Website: walmart
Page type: billing-address
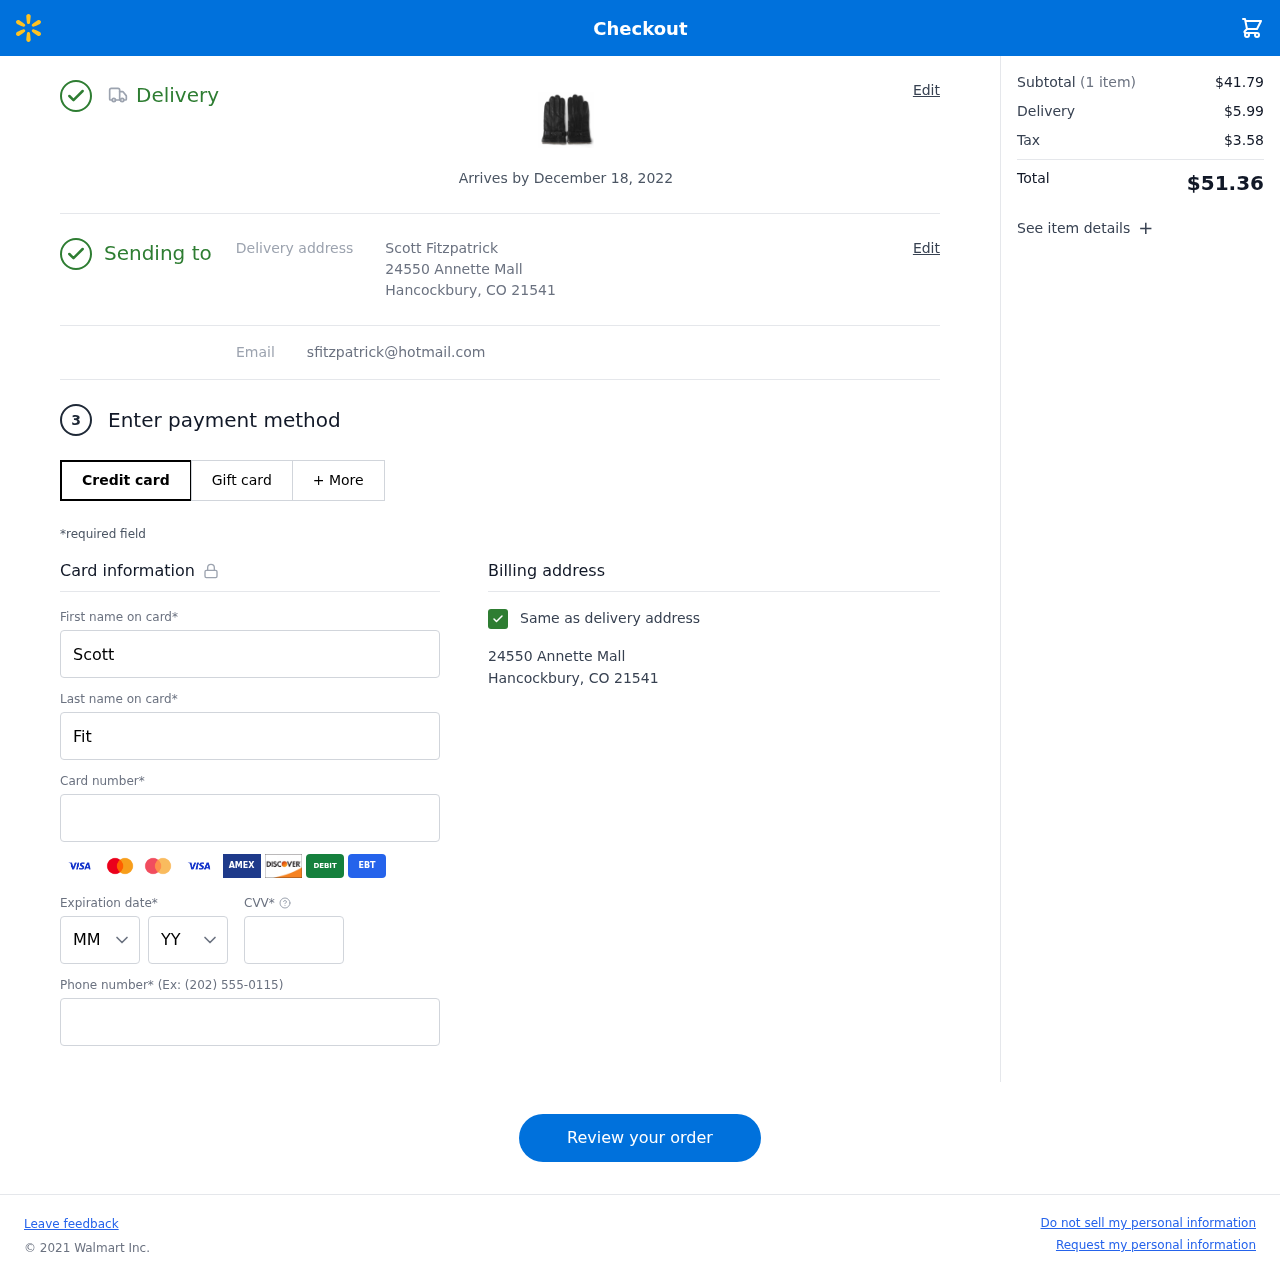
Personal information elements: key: PII_CARD_CVV
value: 5154
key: PII_CARD_EXPIRY_MONTH
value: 09
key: PII_CARD_EXPIRY_YEAR
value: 30
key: PII_CARD_NUMBER
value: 3450 5446 4448 415
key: PII_EMAIL
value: sfitzpatrick@hotmail.com
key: PII_FIRSTNAME
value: Scott
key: PII_FULLNAME
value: Scott Fitzpatrick
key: PII_LASTNAME
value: Fitzpatrick
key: PII_PHONE
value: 9792879508
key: PII_STREET
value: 24550 Annette Mall
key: PII_CITY_STATE_ZIP
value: Hancockbury, CO 21541
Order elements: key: ORDER_DELIVERY_DATE
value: Arrives by December 18, 2022
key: ORDER_NUM_ITEMS
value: (1 item)
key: ORDER_SUBTOTAL
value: $41.79
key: ORDER_SHIPPING_COST
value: $5.99
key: ORDER_TAX
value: $3.58
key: ORDER_TOTAL
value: $51.36